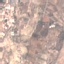
Land use / land cover: PermanentCrop